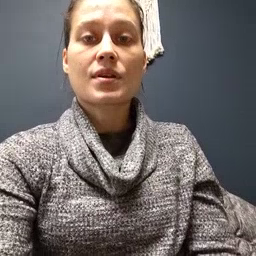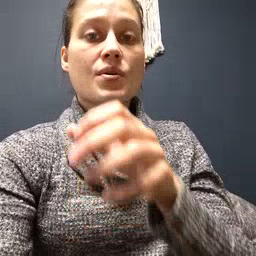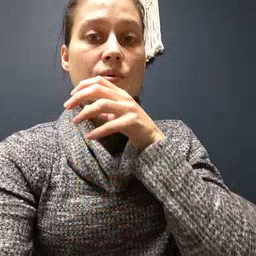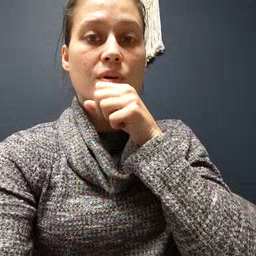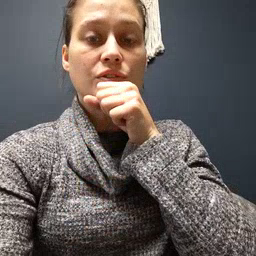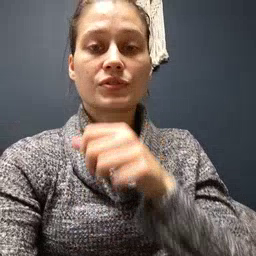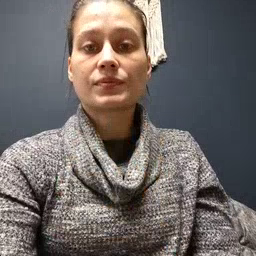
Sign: orange